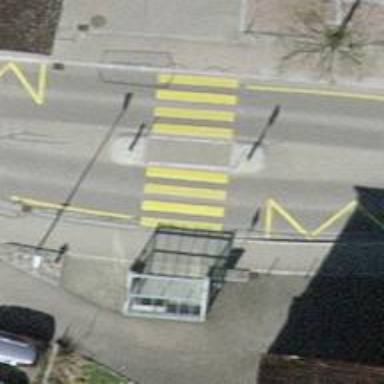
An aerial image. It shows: Uncontrolled crossing with central island on the road.